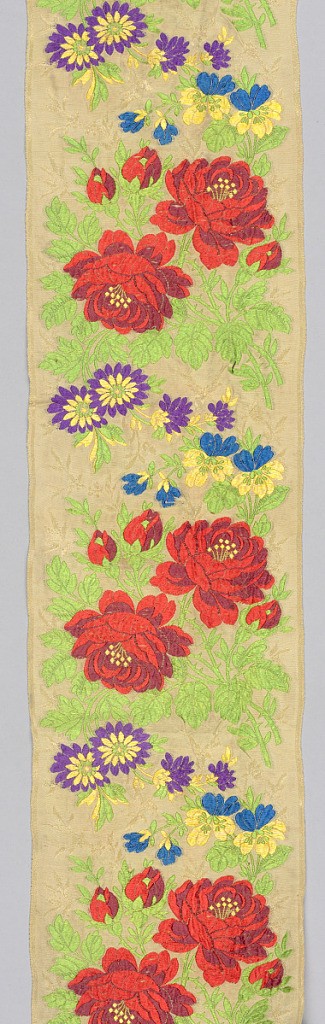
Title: Ribbon
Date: ca. 1900
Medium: silk Technique: plain weave with brocade and some warp floats (jacquard woven)
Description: Red roses and bright green leaves on a yellow background.